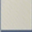
Piece: xx